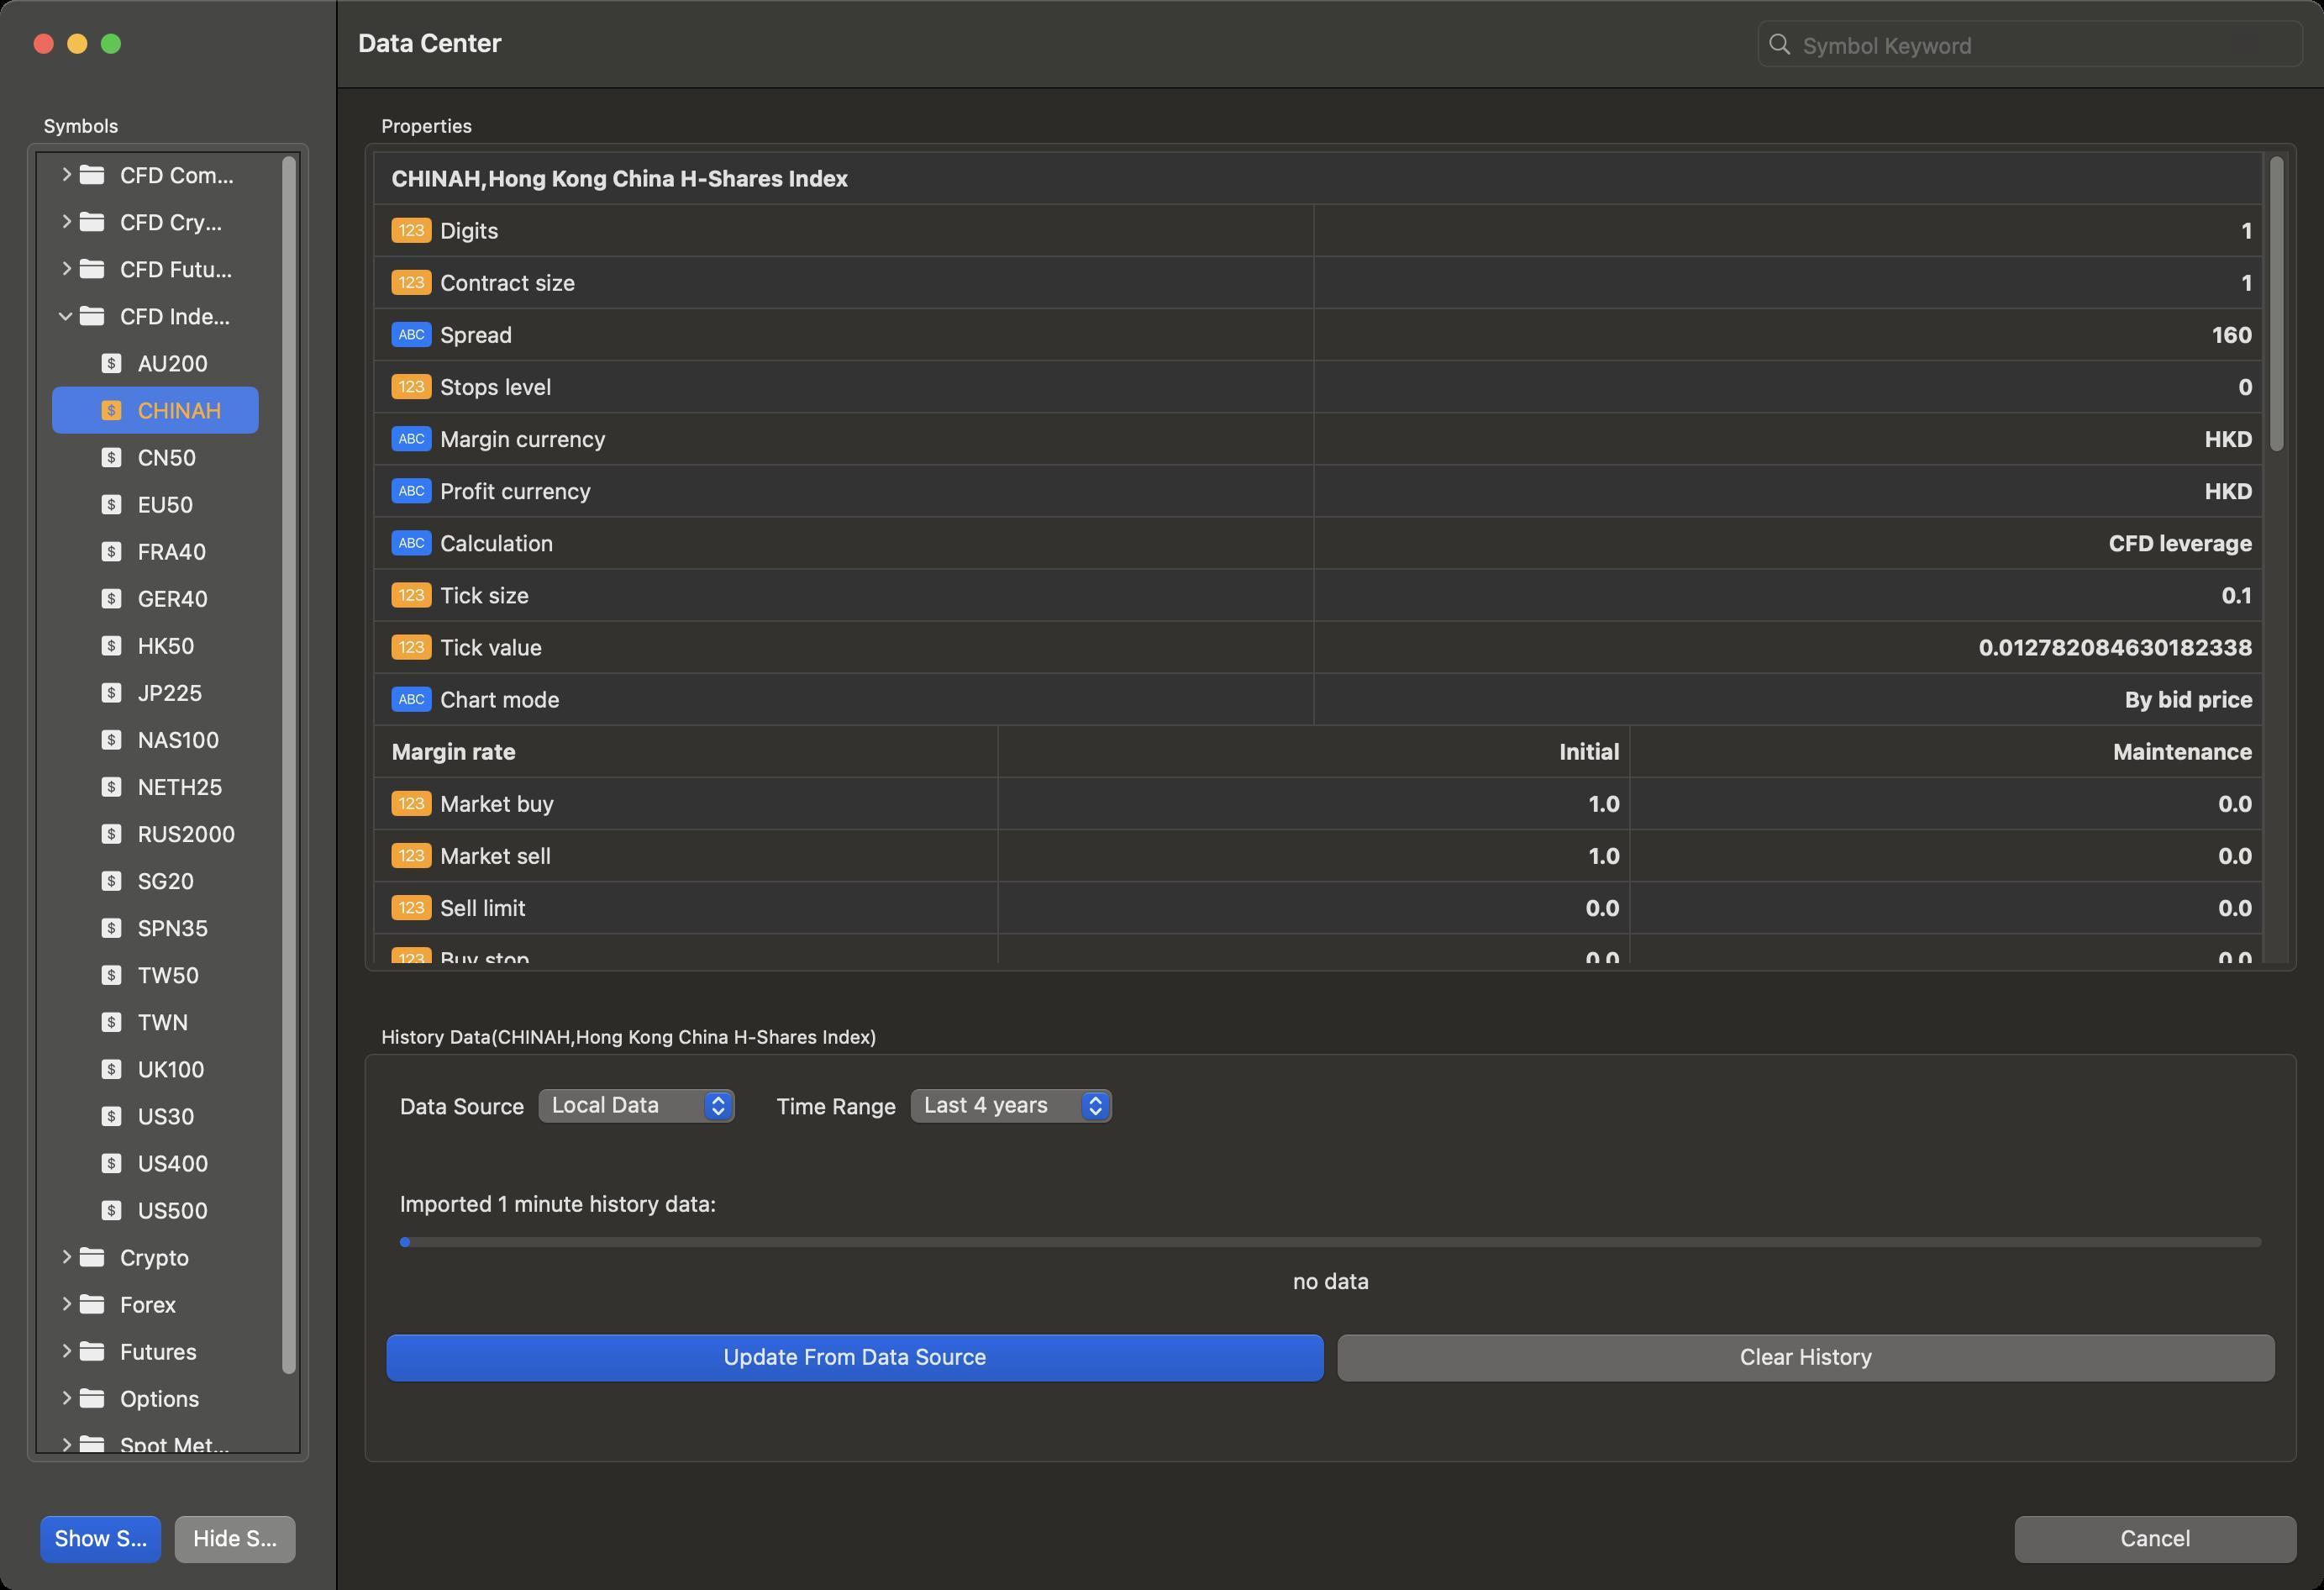
Accessibility tree:
{"name": "Data_Center", "role": "AXWindow", "description": null, "role_description": "standard window", "value": null, "position": "164.00;117.00", "size": "1383;946", "children": [{"name": null, "role": "AXGroup", "description": null, "role_description": "group", "value": null, "position": "0.00;0.00", "size": "1383;946", "children": [{"name": null, "role": "AXSplitGroup", "description": null, "role_description": "split group", "value": null, "position": "0.00;0.00", "size": "1383;946", "children": [{"name": null, "role": "AXGroup", "description": null, "role_description": "group", "value": null, "position": "0.00;0.00", "size": "200;946", "children": [{"name": null, "role": "AXGroup", "description": null, "role_description": "group", "value": null, "position": "16.00;68.00", "size": "168;802", "children": [{"name": null, "role": "AXHeading", "description": "Symbols", "role_description": "heading", "value": null, "position": "26.00;68.00", "size": "45;14", "children": []}, {"name": null, "role": "AXScrollArea", "description": null, "role_description": "scroll area", "value": null, "position": "21.00;90.00", "size": "158;775", "children": [{"name": null, "role": "AXOutline", "description": "Sidebar", "role_description": "outline", "value": null, "position": "21.00;90.00", "size": "158;775", "children": [{"name": null, "role": "AXRow", "description": null, "role_description": "outline row", "value": null, "position": "21.00;90.00", "size": "143;28", "children": [{"name": null, "role": "AXCell", "description": null, "role_description": "cell", "value": null, "position": "31.00;90.00", "size": "123;28", "children": [{"name": null, "role": "AXHeading", "description": "Move", "role_description": "heading", "value": null, "position": "47.50;98.00", "size": "14;12", "children": []}, {"name": null, "role": "AXStaticText", "description": null, "role_description": "text", "value": "CFD Commodity", "position": "71.50;96.00", "size": "68;16", "children": []}, {"name": null, "role": "AXDisclosureTriangle", "description": null, "role_description": "disclosure triangle", "value": 0, "position": "33.00;90.00", "size": "13;28", "children": []}]}]}, {"name": null, "role": "AXRow", "description": null, "role_description": "outline row", "value": null, "position": "21.00;118.00", "size": "143;28", "children": [{"name": null, "role": "AXCell", "description": null, "role_description": "cell", "value": null, "position": "31.00;118.00", "size": "123;28", "children": [{"name": null, "role": "AXHeading", "description": "Move", "role_description": "heading", "value": null, "position": "47.50;126.00", "size": "14;12", "children": []}, {"name": null, "role": "AXStaticText", "description": null, "role_description": "text", "value": "CFD Crypto", "position": "71.50;124.00", "size": "62;16", "children": []}, {"name": null, "role": "AXDisclosureTriangle", "description": null, "role_description": "disclosure triangle", "value": 0, "position": "33.00;118.00", "size": "13;28", "children": []}]}]}, {"name": null, "role": "AXRow", "description": null, "role_description": "outline row", "value": null, "position": "21.00;146.00", "size": "143;28", "children": [{"name": null, "role": "AXCell", "description": null, "role_description": "cell", "value": null, "position": "31.00;146.00", "size": "123;28", "children": [{"name": null, "role": "AXHeading", "description": "Move", "role_description": "heading", "value": null, "position": "47.50;154.00", "size": "14;12", "children": []}, {"name": null, "role": "AXStaticText", "description": null, "role_description": "text", "value": "CFD Futures", "position": "71.50;152.00", "size": "67;16", "children": []}, {"name": null, "role": "AXDisclosureTriangle", "description": null, "role_description": "disclosure triangle", "value": 0, "position": "33.00;146.00", "size": "13;28", "children": []}]}]}, {"name": null, "role": "AXRow", "description": null, "role_description": "outline row", "value": null, "position": "21.00;174.00", "size": "143;28", "children": [{"name": null, "role": "AXCell", "description": null, "role_description": "cell", "value": null, "position": "31.00;174.00", "size": "123;28", "children": [{"name": null, "role": "AXHeading", "description": "Move", "role_description": "heading", "value": null, "position": "47.50;182.00", "size": "14;12", "children": []}, {"name": null, "role": "AXStaticText", "description": null, "role_description": "text", "value": "CFD Indexes", "position": "71.50;180.00", "size": "66;16", "children": []}, {"name": null, "role": "AXDisclosureTriangle", "description": null, "role_description": "disclosure triangle", "value": 1, "position": "33.00;174.00", "size": "13;28", "children": []}]}]}, {"name": null, "role": "AXRow", "description": null, "role_description": "outline row", "value": null, "position": "21.00;202.00", "size": "143;28", "children": [{"name": null, "role": "AXCell", "description": null, "role_description": "cell", "value": null, "position": "31.00;202.00", "size": "123;28", "children": [{"name": null, "role": "AXImage", "description": "dollarsign.square.fill", "role_description": "image", "value": null, "position": "60.50;210.00", "size": "12;12", "children": []}, {"name": null, "role": "AXStaticText", "description": null, "role_description": "text", "value": "AU200", "position": "82.00;208.00", "size": "42;16", "children": []}, {"name": null, "role": "AXStaticText", "description": null, "role_description": "text", "value": "ASX 200 Index", "position": "170.00;208.00", "size": "0;16", "children": []}]}]}, {"name": null, "role": "AXRow", "description": null, "role_description": "outline row", "value": null, "position": "21.00;230.00", "size": "143;28", "children": [{"name": null, "role": "AXCell", "description": null, "role_description": "cell", "value": null, "position": "31.00;230.00", "size": "123;28", "children": [{"name": null, "role": "AXImage", "description": "dollarsign.square.fill", "role_description": "image", "value": null, "position": "60.50;238.00", "size": "12;12", "children": []}, {"name": null, "role": "AXStaticText", "description": null, "role_description": "text", "value": "CHINAH", "position": "82.00;236.00", "size": "50;16", "children": []}, {"name": null, "role": "AXStaticText", "description": null, "role_description": "text", "value": "Hong Kong China H-Shares Index", "position": "170.00;236.00", "size": "0;16", "children": []}]}]}, {"name": null, "role": "AXRow", "description": null, "role_description": "outline row", "value": null, "position": "21.00;258.00", "size": "143;28", "children": [{"name": null, "role": "AXCell", "description": null, "role_description": "cell", "value": null, "position": "31.00;258.00", "size": "123;28", "children": [{"name": null, "role": "AXImage", "description": "dollarsign.square.fill", "role_description": "image", "value": null, "position": "60.50;266.00", "size": "12;12", "children": []}, {"name": null, "role": "AXStaticText", "description": null, "role_description": "text", "value": "CN50", "position": "82.00;264.00", "size": "35;16", "children": []}, {"name": null, "role": "AXStaticText", "description": null, "role_description": "text", "value": "FTSE China A50 Index", "position": "170.00;264.00", "size": "0;16", "children": []}]}]}, {"name": null, "role": "AXRow", "description": null, "role_description": "outline row", "value": null, "position": "21.00;286.00", "size": "143;28", "children": [{"name": null, "role": "AXCell", "description": null, "role_description": "cell", "value": null, "position": "31.00;286.00", "size": "123;28", "children": [{"name": null, "role": "AXImage", "description": "dollarsign.square.fill", "role_description": "image", "value": null, "position": "60.50;294.00", "size": "12;12", "children": []}, {"name": null, "role": "AXStaticText", "description": null, "role_description": "text", "value": "EU50", "position": "82.00;292.00", "size": "34;16", "children": []}, {"name": null, "role": "AXStaticText", "description": null, "role_description": "text", "value": "EURO STOXX 50", "position": "170.00;292.00", "size": "0;16", "children": []}]}]}, {"name": null, "role": "AXRow", "description": null, "role_description": "outline row", "value": null, "position": "21.00;314.00", "size": "143;28", "children": [{"name": null, "role": "AXCell", "description": null, "role_description": "cell", "value": null, "position": "31.00;314.00", "size": "123;28", "children": [{"name": null, "role": "AXImage", "description": "dollarsign.square.fill", "role_description": "image", "value": null, "position": "60.50;322.00", "size": "12;12", "children": []}, {"name": null, "role": "AXStaticText", "description": null, "role_description": "text", "value": "FRA40", "position": "82.00;320.00", "size": "41;16", "children": []}, {"name": null, "role": "AXStaticText", "description": null, "role_description": "text", "value": "CAC 40 Index", "position": "170.00;320.00", "size": "0;16", "children": []}]}]}, {"name": null, "role": "AXRow", "description": null, "role_description": "outline row", "value": null, "position": "21.00;342.00", "size": "143;28", "children": [{"name": null, "role": "AXCell", "description": null, "role_description": "cell", "value": null, "position": "31.00;342.00", "size": "123;28", "children": [{"name": null, "role": "AXImage", "description": "dollarsign.square.fill", "role_description": "image", "value": null, "position": "60.50;350.00", "size": "12;12", "children": []}, {"name": null, "role": "AXStaticText", "description": null, "role_description": "text", "value": "GER40", "position": "82.00;348.00", "size": "42;16", "children": []}, {"name": null, "role": "AXStaticText", "description": null, "role_description": "text", "value": "Germany40", "position": "170.00;348.00", "size": "0;16", "children": []}]}]}, {"name": null, "role": "AXRow", "description": null, "role_description": "outline row", "value": null, "position": "21.00;370.00", "size": "143;28", "children": [{"name": null, "role": "AXCell", "description": null, "role_description": "cell", "value": null, "position": "31.00;370.00", "size": "123;28", "children": [{"name": null, "role": "AXImage", "description": "dollarsign.square.fill", "role_description": "image", "value": null, "position": "60.50;378.00", "size": "12;12", "children": []}, {"name": null, "role": "AXStaticText", "description": null, "role_description": "text", "value": "HK50", "position": "82.00;376.00", "size": "34;16", "children": []}, {"name": null, "role": "AXStaticText", "description": null, "role_description": "text", "value": "HSI 50 Index", "position": "170.00;376.00", "size": "0;16", "children": []}]}]}, {"name": null, "role": "AXRow", "description": null, "role_description": "outline row", "value": null, "position": "21.00;398.00", "size": "143;28", "children": [{"name": null, "role": "AXCell", "description": null, "role_description": "cell", "value": null, "position": "31.00;398.00", "size": "123;28", "children": [{"name": null, "role": "AXImage", "description": "dollarsign.square.fill", "role_description": "image", "value": null, "position": "60.50;406.00", "size": "12;12", "children": []}, {"name": null, "role": "AXStaticText", "description": null, "role_description": "text", "value": "JP225", "position": "82.00;404.00", "size": "39;16", "children": []}, {"name": null, "role": "AXStaticText", "description": null, "role_description": "text", "value": "Nikkei 225 Index", "position": "170.00;404.00", "size": "0;16", "children": []}]}]}, {"name": null, "role": "AXRow", "description": null, "role_description": "outline row", "value": null, "position": "21.00;426.00", "size": "143;28", "children": [{"name": null, "role": "AXCell", "description": null, "role_description": "cell", "value": null, "position": "31.00;426.00", "size": "123;28", "children": [{"name": null, "role": "AXImage", "description": "dollarsign.square.fill", "role_description": "image", "value": null, "position": "60.50;434.00", "size": "12;12", "children": []}, {"name": null, "role": "AXStaticText", "description": null, "role_description": "text", "value": "NAS100", "position": "82.00;432.00", "size": "49;16", "children": []}, {"name": null, "role": "AXStaticText", "description": null, "role_description": "text", "value": "NASDAQ 100 Index", "position": "170.00;432.00", "size": "0;16", "children": []}]}]}, {"name": null, "role": "AXRow", "description": null, "role_description": "outline row", "value": null, "position": "21.00;454.00", "size": "143;28", "children": [{"name": null, "role": "AXCell", "description": null, "role_description": "cell", "value": null, "position": "31.00;454.00", "size": "123;28", "children": [{"name": null, "role": "AXImage", "description": "dollarsign.square.fill", "role_description": "image", "value": null, "position": "60.50;462.00", "size": "12;12", "children": []}, {"name": null, "role": "AXStaticText", "description": null, "role_description": "text", "value": "NETH25", "position": "82.00;460.00", "size": "51;16", "children": []}, {"name": null, "role": "AXStaticText", "description": null, "role_description": "text", "value": "Netherlands 25 Index", "position": "170.00;460.00", "size": "0;16", "children": []}]}]}, {"name": null, "role": "AXRow", "description": null, "role_description": "outline row", "value": null, "position": "21.00;482.00", "size": "143;28", "children": [{"name": null, "role": "AXCell", "description": null, "role_description": "cell", "value": null, "position": "31.00;482.00", "size": "123;28", "children": [{"name": null, "role": "AXImage", "description": "dollarsign.square.fill", "role_description": "image", "value": null, "position": "60.50;490.00", "size": "12;12", "children": []}, {"name": null, "role": "AXStaticText", "description": null, "role_description": "text", "value": "RUS2000", "position": "82.00;488.00", "size": "58;16", "children": []}, {"name": null, "role": "AXStaticText", "description": null, "role_description": "text", "value": "US Small Cap 2000 Index", "position": "170.00;488.00", "size": "0;16", "children": []}]}]}, {"name": null, "role": "AXRow", "description": null, "role_description": "outline row", "value": null, "position": "21.00;510.00", "size": "143;28", "children": [{"name": null, "role": "AXCell", "description": null, "role_description": "cell", "value": null, "position": "31.00;510.00", "size": "123;28", "children": [{"name": null, "role": "AXImage", "description": "dollarsign.square.fill", "role_description": "image", "value": null, "position": "60.50;518.00", "size": "12;12", "children": []}, {"name": null, "role": "AXStaticText", "description": null, "role_description": "text", "value": "SG20", "position": "82.00;516.00", "size": "34;16", "children": []}, {"name": null, "role": "AXStaticText", "description": null, "role_description": "text", "value": "Singapore 20 Index", "position": "170.00;516.00", "size": "0;16", "children": []}]}]}, {"name": null, "role": "AXRow", "description": null, "role_description": "outline row", "value": null, "position": "21.00;538.00", "size": "143;28", "children": [{"name": null, "role": "AXCell", "description": null, "role_description": "cell", "value": null, "position": "31.00;538.00", "size": "123;28", "children": [{"name": null, "role": "AXImage", "description": "dollarsign.square.fill", "role_description": "image", "value": null, "position": "60.50;546.00", "size": "12;12", "children": []}, {"name": null, "role": "AXStaticText", "description": null, "role_description": "text", "value": "SPN35", "position": "82.00;544.00", "size": "42;16", "children": []}, {"name": null, "role": "AXStaticText", "description": null, "role_description": "text", "value": "IBEX 35 Index", "position": "170.00;544.00", "size": "0;16", "children": []}]}]}, {"name": null, "role": "AXRow", "description": null, "role_description": "outline row", "value": null, "position": "21.00;566.00", "size": "143;28", "children": [{"name": null, "role": "AXCell", "description": null, "role_description": "cell", "value": null, "position": "31.00;566.00", "size": "123;28", "children": [{"name": null, "role": "AXImage", "description": "dollarsign.square.fill", "role_description": "image", "value": null, "position": "60.50;574.00", "size": "12;12", "children": []}, {"name": null, "role": "AXStaticText", "description": null, "role_description": "text", "value": "TW50", "position": "82.00;572.00", "size": "37;16", "children": []}, {"name": null, "role": "AXStaticText", "description": null, "role_description": "text", "value": "FTSE Taiwan 50 Index", "position": "170.00;572.00", "size": "0;16", "children": []}]}]}, {"name": null, "role": "AXRow", "description": null, "role_description": "outline row", "value": null, "position": "21.00;594.00", "size": "143;28", "children": [{"name": null, "role": "AXCell", "description": null, "role_description": "cell", "value": null, "position": "31.00;594.00", "size": "123;28", "children": [{"name": null, "role": "AXImage", "description": "dollarsign.square.fill", "role_description": "image", "value": null, "position": "60.50;602.00", "size": "12;12", "children": []}, {"name": null, "role": "AXStaticText", "description": null, "role_description": "text", "value": "TWN", "position": "82.00;600.00", "size": "30;16", "children": []}, {"name": null, "role": "AXStaticText", "description": null, "role_description": "text", "value": "Taiwan Capped Index", "position": "170.00;600.00", "size": "0;16", "children": []}]}]}, {"name": null, "role": "AXRow", "description": null, "role_description": "outline row", "value": null, "position": "21.00;622.00", "size": "143;28", "children": [{"name": null, "role": "AXCell", "description": null, "role_description": "cell", "value": null, "position": "31.00;622.00", "size": "123;28", "children": [{"name": null, "role": "AXImage", "description": "dollarsign.square.fill", "role_description": "image", "value": null, "position": "60.50;630.00", "size": "12;12", "children": []}, {"name": null, "role": "AXStaticText", "description": null, "role_description": "text", "value": "UK100", "position": "82.00;628.00", "size": "40;16", "children": []}, {"name": null, "role": "AXStaticText", "description": null, "role_description": "text", "value": "FTSE 100 Index", "position": "170.00;628.00", "size": "0;16", "children": []}]}]}, {"name": null, "role": "AXRow", "description": null, "role_description": "outline row", "value": null, "position": "21.00;650.00", "size": "143;28", "children": [{"name": null, "role": "AXCell", "description": null, "role_description": "cell", "value": null, "position": "31.00;650.00", "size": "123;28", "children": [{"name": null, "role": "AXImage", "description": "dollarsign.square.fill", "role_description": "image", "value": null, "position": "60.50;658.00", "size": "12;12", "children": []}, {"name": null, "role": "AXStaticText", "description": null, "role_description": "text", "value": "US30", "position": "82.00;656.00", "size": "34;16", "children": []}, {"name": null, "role": "AXStaticText", "description": null, "role_description": "text", "value": "Wall Street 30", "position": "170.00;656.00", "size": "0;16", "children": []}]}]}, {"name": null, "role": "AXRow", "description": null, "role_description": "outline row", "value": null, "position": "21.00;678.00", "size": "143;28", "children": [{"name": null, "role": "AXCell", "description": null, "role_description": "cell", "value": null, "position": "31.00;678.00", "size": "123;28", "children": [{"name": null, "role": "AXImage", "description": "dollarsign.square.fill", "role_description": "image", "value": null, "position": "60.50;686.00", "size": "12;12", "children": []}, {"name": null, "role": "AXStaticText", "description": null, "role_description": "text", "value": "US400", "position": "82.00;684.00", "size": "42;16", "children": []}, {"name": null, "role": "AXStaticText", "description": null, "role_description": "text", "value": "Standard & Poor's 400 MidCap Index", "position": "170.00;684.00", "size": "0;16", "children": []}]}]}, {"name": null, "role": "AXRow", "description": null, "role_description": "outline row", "value": null, "position": "21.00;706.00", "size": "143;28", "children": [{"name": null, "role": "AXCell", "description": null, "role_description": "cell", "value": null, "position": "31.00;706.00", "size": "123;28", "children": [{"name": null, "role": "AXImage", "description": "dollarsign.square.fill", "role_description": "image", "value": null, "position": "60.50;714.00", "size": "12;12", "children": []}, {"name": null, "role": "AXStaticText", "description": null, "role_description": "text", "value": "US500", "position": "82.00;712.00", "size": "42;16", "children": []}, {"name": null, "role": "AXStaticText", "description": null, "role_description": "text", "value": "Standard & Poor's 500", "position": "170.00;712.00", "size": "0;16", "children": []}]}]}, {"name": null, "role": "AXRow", "description": null, "role_description": "outline row", "value": null, "position": "21.00;734.00", "size": "143;28", "children": [{"name": null, "role": "AXCell", "description": null, "role_description": "cell", "value": null, "position": "31.00;734.00", "size": "123;28", "children": [{"name": null, "role": "AXHeading", "description": "Move", "role_description": "heading", "value": null, "position": "47.50;742.00", "size": "14;12", "children": []}, {"name": null, "role": "AXStaticText", "description": null, "role_description": "text", "value": "Crypto", "position": "71.50;740.00", "size": "42;16", "children": []}, {"name": null, "role": "AXDisclosureTriangle", "description": null, "role_description": "disclosure triangle", "value": 0, "position": "33.00;734.00", "size": "13;28", "children": []}]}]}, {"name": null, "role": "AXRow", "description": null, "role_description": "outline row", "value": null, "position": "21.00;762.00", "size": "143;28", "children": [{"name": null, "role": "AXCell", "description": null, "role_description": "cell", "value": null, "position": "31.00;762.00", "size": "123;28", "children": [{"name": null, "role": "AXHeading", "description": "Move", "role_description": "heading", "value": null, "position": "47.50;770.00", "size": "14;12", "children": []}, {"name": null, "role": "AXStaticText", "description": null, "role_description": "text", "value": "Forex", "position": "71.50;768.00", "size": "34;16", "children": []}, {"name": null, "role": "AXDisclosureTriangle", "description": null, "role_description": "disclosure triangle", "value": 0, "position": "33.00;762.00", "size": "13;28", "children": []}]}]}, {"name": null, "role": "AXRow", "description": null, "role_description": "outline row", "value": null, "position": "21.00;790.00", "size": "143;28", "children": [{"name": null, "role": "AXCell", "description": null, "role_description": "cell", "value": null, "position": "31.00;790.00", "size": "123;28", "children": [{"name": null, "role": "AXHeading", "description": "Move", "role_description": "heading", "value": null, "position": "47.50;798.00", "size": "14;12", "children": []}, {"name": null, "role": "AXStaticText", "description": null, "role_description": "text", "value": "Futures", "position": "71.50;796.00", "size": "46;16", "children": []}, {"name": null, "role": "AXDisclosureTriangle", "description": null, "role_description": "disclosure triangle", "value": 0, "position": "33.00;790.00", "size": "13;28", "children": []}]}]}, {"name": null, "role": "AXRow", "description": null, "role_description": "outline row", "value": null, "position": "21.00;818.00", "size": "143;28", "children": [{"name": null, "role": "AXCell", "description": null, "role_description": "cell", "value": null, "position": "31.00;818.00", "size": "123;28", "children": [{"name": null, "role": "AXHeading", "description": "Move", "role_description": "heading", "value": null, "position": "47.50;826.00", "size": "14;12", "children": []}, {"name": null, "role": "AXStaticText", "description": null, "role_description": "text", "value": "Options", "position": "71.50;824.00", "size": "48;16", "children": []}, {"name": null, "role": "AXDisclosureTriangle", "description": null, "role_description": "disclosure triangle", "value": 0, "position": "33.00;818.00", "size": "13;28", "children": []}]}]}, {"name": null, "role": "AXRow", "description": null, "role_description": "outline row", "value": null, "position": "21.00;846.00", "size": "143;28", "children": [{"name": null, "role": "AXCell", "description": null, "role_description": "cell", "value": null, "position": "31.00;846.00", "size": "123;28", "children": [{"name": null, "role": "AXHeading", "description": "Move", "role_description": "heading", "value": null, "position": "47.50;854.00", "size": "14;12", "children": []}, {"name": null, "role": "AXStaticText", "description": null, "role_description": "text", "value": "Spot Metals", "position": "71.50;852.00", "size": "66;16", "children": []}, {"name": null, "role": "AXDisclosureTriangle", "description": null, "role_description": "disclosure triangle", "value": 0, "position": "33.00;846.00", "size": "13;28", "children": []}]}]}, {"name": null, "role": "AXRow", "description": null, "role_description": "outline row", "value": null, "position": "21.00;874.00", "size": "143;28", "children": [{"name": null, "role": "AXCell", "description": null, "role_description": "cell", "value": null, "position": "31.00;874.00", "size": "123;28", "children": [{"name": null, "role": "AXHeading", "description": "Move", "role_description": "heading", "value": null, "position": "-164.00;1000.00", "size": "0;0", "children": []}, {"name": null, "role": "AXStaticText", "description": null, "role_description": "text", "value": "Stocks", "position": "-164.00;1000.00", "size": "0;0", "children": []}, {"name": null, "role": "AXDisclosureTriangle", "description": null, "role_description": "disclosure triangle", "value": 0, "position": "33.00;874.00", "size": "13;28", "children": []}]}]}, {"name": null, "role": "AXColumn", "description": null, "role_description": "column", "value": null, "position": "31.00;90.00", "size": "123;822", "children": []}]}, {"name": null, "role": "AXScrollBar", "description": null, "role_description": "scroll bar", "value": 0.0, "position": "164.00;90.00", "size": "15;775", "children": [{"name": null, "role": "AXValueIndicator", "description": null, "role_description": "value indicator", "value": 0.0, "position": "164.00;92.00", "size": "15;726", "children": []}, {"name": null, "role": "AXButton", "description": null, "role_description": "increment arrow button", "value": null, "position": "164.00;90.00", "size": "0;0", "children": []}, {"name": null, "role": "AXButton", "description": null, "role_description": "decrement arrow button", "value": null, "position": "164.00;90.00", "size": "0;0", "children": []}, {"name": null, "role": "AXButton", "description": null, "role_description": "increment page button", "value": null, "position": "164.00;819.00", "size": "15;46", "children": []}, {"name": null, "role": "AXButton", "description": null, "role_description": "decrement page button", "value": null, "position": "164.00;90.00", "size": "15;2", "children": []}]}]}]}, {"name": null, "role": "AXButton", "description": "Show Symbol", "role_description": "button", "value": null, "position": "32.00;904.00", "size": "56;16", "children": []}, {"name": null, "role": "AXButton", "description": "Hide Symbol", "role_description": "button", "value": null, "position": "112.00;904.00", "size": "56;16", "children": []}]}, {"name": null, "role": "AXSplitter", "description": null, "role_description": "splitter", "value": 200.0, "position": "200.00;52.00", "size": "1;894", "children": []}, {"name": null, "role": "AXGroup", "description": null, "role_description": "group", "value": null, "position": "201.00;0.00", "size": "1182;946", "children": [{"name": null, "role": "AXGroup", "description": null, "role_description": "group", "value": null, "position": "217.00;68.00", "size": "1150;510", "children": [{"name": null, "role": "AXHeading", "description": "Properties", "role_description": "heading", "value": null, "position": "227.00;68.00", "size": "54;14", "children": []}, {"name": null, "role": "AXScrollArea", "description": null, "role_description": "scroll area", "value": null, "position": "222.00;90.00", "size": "1140;483", "children": [{"name": null, "role": "AXStaticText", "description": null, "role_description": "text", "value": "CHINAH,Hong Kong China H-Shares Index", "position": "233.00;98.00", "size": "272;16", "children": []}, {"name": null, "role": "AXImage", "description": "textformat.123", "role_description": "image", "value": null, "position": "237.50;133.50", "size": "15;7", "children": []}, {"name": null, "role": "AXStaticText", "description": null, "role_description": "text", "value": "Digits", "position": "262.00;129.00", "size": "35;16", "children": []}, {"name": null, "role": "AXStaticText", "description": null, "role_description": "text", "value": "1", "position": "1334.00;129.00", "size": "7;16", "children": []}, {"name": null, "role": "AXImage", "description": "textformat.123", "role_description": "image", "value": null, "position": "237.50;164.50", "size": "15;7", "children": []}, {"name": null, "role": "AXStaticText", "description": null, "role_description": "text", "value": "Contract size", "position": "262.00;160.00", "size": "80;16", "children": []}, {"name": null, "role": "AXStaticText", "description": null, "role_description": "text", "value": "1", "position": "1334.00;160.00", "size": "7;16", "children": []}, {"name": null, "role": "AXImage", "description": "abc", "role_description": "image", "value": null, "position": "237.50;196.00", "size": "15;6", "children": []}, {"name": null, "role": "AXStaticText", "description": null, "role_description": "text", "value": "Spread", "position": "262.00;191.00", "size": "44;16", "children": []}, {"name": null, "role": "AXStaticText", "description": null, "role_description": "text", "value": "160", "position": "1316.50;191.00", "size": "24;16", "children": []}, {"name": null, "role": "AXImage", "description": "textformat.123", "role_description": "image", "value": null, "position": "237.50;226.50", "size": "15;7", "children": []}, {"name": null, "role": "AXStaticText", "description": null, "role_description": "text", "value": "Stops level", "position": "262.00;222.00", "size": "66;16", "children": []}, {"name": null, "role": "AXStaticText", "description": null, "role_description": "text", "value": "0", "position": "1332.00;222.00", "size": "9;16", "children": []}, {"name": null, "role": "AXImage", "description": "abc", "role_description": "image", "value": null, "position": "237.50;258.00", "size": "15;6", "children": []}, {"name": null, "role": "AXStaticText", "description": null, "role_description": "text", "value": "Margin currency", "position": "262.00;253.00", "size": "99;16", "children": []}, {"name": null, "role": "AXStaticText", "description": null, "role_description": "text", "value": "HKD", "position": "1312.00;253.00", "size": "29;16", "children": []}, {"name": null, "role": "AXImage", "description": "abc", "role_description": "image", "value": null, "position": "237.50;289.00", "size": "15;6", "children": []}, {"name": null, "role": "AXStaticText", "description": null, "role_description": "text", "value": "Profit currency", "position": "262.00;284.00", "size": "90;16", "children": []}, {"name": null, "role": "AXStaticText", "description": null, "role_description": "text", "value": "HKD", "position": "1312.00;284.00", "size": "29;16", "children": []}, {"name": null, "role": "AXImage", "description": "abc", "role_description": "image", "value": null, "position": "237.50;320.00", "size": "15;6", "children": []}, {"name": null, "role": "AXStaticText", "description": null, "role_description": "text", "value": "Calculation", "position": "262.00;315.00", "size": "68;16", "children": []}, {"name": null, "role": "AXStaticText", "description": null, "role_description": "text", "value": "CFD leverage", "position": "1255.00;315.00", "size": "86;16", "children": []}, {"name": null, "role": "AXImage", "description": "textformat.123", "role_description": "image", "value": null, "position": "237.50;350.50", "size": "15;7", "children": []}, {"name": null, "role": "AXStaticText", "description": null, "role_description": "text", "value": "Tick size", "position": "262.00;346.00", "size": "53;16", "children": []}, {"name": null, "role": "AXStaticText", "description": null, "role_description": "text", "value": "0.1", "position": "1322.00;346.00", "size": "19;16", "children": []}, {"name": null, "role": "AXImage", "description": "textformat.123", "role_description": "image", "value": null, "position": "237.50;381.50", "size": "15;7", "children": []}, {"name": null, "role": "AXStaticText", "description": null, "role_description": "text", "value": "Tick value", "position": "262.00;377.00", "size": "61;16", "children": []}, {"name": null, "role": "AXStaticText", "description": null, "role_description": "text", "value": "0.012782084630182338", "position": "1177.50;377.00", "size": "164;16", "children": []}, {"name": null, "role": "AXImage", "description": "abc", "role_description": "image", "value": null, "position": "237.50;413.00", "size": "15;6", "children": []}, {"name": null, "role": "AXStaticText", "description": null, "role_description": "text", "value": "Chart mode", "position": "262.00;408.00", "size": "72;16", "children": []}, {"name": null, "role": "AXStaticText", "description": null, "role_description": "text", "value": "By bid price", "position": "1264.50;408.00", "size": "76;16", "children": []}, {"name": null, "role": "AXStaticText", "description": null, "role_description": "text", "value": "Margin rate", "position": "233.00;439.00", "size": "74;16", "children": []}, {"name": null, "role": "AXStaticText", "description": null, "role_description": "text", "value": "Initial", "position": "928.17;439.00", "size": "36;16", "children": []}, {"name": null, "role": "AXStaticText", "description": null, "role_description": "text", "value": "Maintenance", "position": "1257.50;439.00", "size": "84;16", "children": []}, {"name": null, "role": "AXImage", "description": "textformat.123", "role_description": "image", "value": null, "position": "237.50;474.50", "size": "15;7", "children": []}, {"name": null, "role": "AXStaticText", "description": null, "role_description": "text", "value": "Market buy", "position": "262.00;470.00", "size": "68;16", "children": []}, {"name": null, "role": "AXStaticText", "description": null, "role_description": "text", "value": "1.0", "position": "945.67;470.00", "size": "19;16", "children": []}, {"name": null, "role": "AXStaticText", "description": null, "role_description": "text", "value": "0.0", "position": "1320.00;470.00", "size": "21;16", "children": []}, {"name": null, "role": "AXImage", "description": "textformat.123", "role_description": "image", "value": null, "position": "237.50;505.50", "size": "15;7", "children": []}, {"name": null, "role": "AXStaticText", "description": null, "role_description": "text", "value": "Market sell", "position": "262.00;501.00", "size": "66;16", "children": []}, {"name": null, "role": "AXStaticText", "description": null, "role_description": "text", "value": "1.0", "position": "945.67;501.00", "size": "19;16", "children": []}, {"name": null, "role": "AXStaticText", "description": null, "role_description": "text", "value": "0.0", "position": "1320.00;501.00", "size": "21;16", "children": []}, {"name": null, "role": "AXImage", "description": "textformat.123", "role_description": "image", "value": null, "position": "237.50;536.50", "size": "15;7", "children": []}, {"name": null, "role": "AXStaticText", "description": null, "role_description": "text", "value": "Sell limit", "position": "262.00;532.00", "size": "51;16", "children": []}, {"name": null, "role": "AXStaticText", "description": null, "role_description": "text", "value": "0.0", "position": "943.67;532.00", "size": "21;16", "children": []}, {"name": null, "role": "AXStaticText", "description": null, "role_description": "text", "value": "0.0", "position": "1320.00;532.00", "size": "21;16", "children": []}, {"name": null, "role": "AXImage", "description": "textformat.123", "role_description": "image", "value": null, "position": "237.50;567.50", "size": "15;7", "children": []}, {"name": null, "role": "AXStaticText", "description": null, "role_description": "text", "value": "Buy stop", "position": "262.00;563.00", "size": "54;16", "children": []}, {"name": null, "role": "AXStaticText", "description": null, "role_description": "text", "value": "0.0", "position": "943.67;563.00", "size": "21;16", "children": []}, {"name": null, "role": "AXStaticText", "description": null, "role_description": "text", "value": "0.0", "position": "1320.00;563.00", "size": "21;16", "children": []}, {"name": null, "role": "AXImage", "description": "textformat.123", "role_description": "image", "value": null, "position": "237.50;598.50", "size": "15;7", "children": []}, {"name": null, "role": "AXStaticText", "description": null, "role_description": "text", "value": "Sell stop", "position": "262.00;594.00", "size": "52;16", "children": []}, {"name": null, "role": "AXStaticText", "description": null, "role_description": "text", "value": "0.0", "position": "943.67;594.00", "size": "21;16", "children": []}, {"name": null, "role": "AXStaticText", "description": null, "role_description": "text", "value": "0.0", "position": "1320.00;594.00", "size": "21;16", "children": []}, {"name": null, "role": "AXImage", "description": "textformat.123", "role_description": "image", "value": null, "position": "237.50;629.50", "size": "15;7", "children": []}, {"name": null, "role": "AXStaticText", "description": null, "role_description": "text", "value": "Buy stop limit", "position": "262.00;625.00", "size": "82;16", "children": []}, {"name": null, "role": "AXStaticText", "description": null, "role_description": "text", "value": "0.0", "position": "943.67;625.00", "size": "21;16", "children": []}, {"name": null, "role": "AXStaticText", "description": null, "role_description": "text", "value": "0.0", "position": "1320.00;625.00", "size": "21;16", "children": []}, {"name": null, "role": "AXImage", "description": "textformat.123", "role_description": "image", "value": null, "position": "237.50;660.50", "size": "15;7", "children": []}, {"name": null, "role": "AXStaticText", "description": null, "role_description": "text", "value": "Sell stop limit", "position": "262.00;656.00", "size": "82;16", "children": []}, {"name": null, "role": "AXStaticText", "description": null, "role_description": "text", "value": "0.0", "position": "943.67;656.00", "size": "21;16", "children": []}, {"name": null, "role": "AXStaticText", "description": null, "role_description": "text", "value": "0.0", "position": "1320.00;656.00", "size": "21;16", "children": []}, {"name": null, "role": "AXImage", "description": "abc", "role_description": "image", "value": null, "position": "237.50;692.00", "size": "15;6", "children": []}, {"name": null, "role": "AXStaticText", "description": null, "role_description": "text", "value": "Trade", "position": "262.00;687.00", "size": "34;16", "children": []}, {"name": null, "role": "AXStaticText", "description": null, "role_description": "text", "value": "Full access", "position": "1269.50;687.00", "size": "72;16", "children": []}, {"name": null, "role": "AXImage", "description": "abc", "role_description": "image", "value": null, "position": "237.50;723.00", "size": "15;6", "children": []}, {"name": null, "role": "AXStaticText", "description": null, "role_description": "text", "value": "Execution", "position": "262.00;718.00", "size": "60;16", "children": []}, {"name": null, "role": "AXStaticText", "description": null, "role_description": "text", "value": "Execution of orders on the market", "position": "1122.50;718.00", "size": "218;16", "children": []}, {"name": null, "role": "AXImage", "description": "abc", "role_description": "image", "value": null, "position": "237.50;754.00", "size": "15;6", "children": []}, {"name": null, "role": "AXStaticText", "description": null, "role_description": "text", "value": "GTC mode", "position": "262.00;749.00", "size": "64;16", "children": []}, {"name": null, "role": "AXStaticText", "description": null, "role_description": "text", "value": "GTC", "position": "1313.50;749.00", "size": "28;16", "children": []}, {"name": null, "role": "AXImage", "description": "abc", "role_description": "image", "value": null, "position": "237.50;785.00", "size": "15;6", "children": []}, {"name": null, "role": "AXStaticText", "description": null, "role_description": "text", "value": "Filling", "position": "262.00;780.00", "size": "36;16", "children": []}, {"name": null, "role": "AXStaticText", "description": null, "role_description": "text", "value": "Fill or Kill", "position": "1281.50;780.00", "size": "60;16", "children": []}, {"name": null, "role": "AXImage", "description": "abc", "role_description": "image", "value": null, "position": "237.50;816.00", "size": "15;6", "children": []}, {"name": null, "role": "AXStaticText", "description": null, "role_description": "text", "value": "Expiration", "position": "262.00;811.00", "size": "60;16", "children": []}, {"name": null, "role": "AXStaticText", "description": null, "role_description": "text", "value": "GTC", "position": "1313.50;811.00", "size": "28;16", "children": []}, {"name": null, "role": "AXImage", "description": "abc", "role_description": "image", "value": null, "position": "237.50;847.00", "size": "15;6", "children": []}, {"name": null, "role": "AXStaticText", "description": null, "role_description": "text", "value": "Orders", "position": "262.00;842.00", "size": "42;16", "children": []}, {"name": null, "role": "AXStaticText", "description": null, "role_description": "text", "value": "63", "position": "1323.50;842.00", "size": "18;16", "children": []}, {"name": null, "role": "AXImage", "description": "textformat.123", "role_description": "image", "value": null, "position": "237.50;877.50", "size": "15;7", "children": []}, {"name": null, "role": "AXStaticText", "description": null, "role_description": "text", "value": "Minimal volume", "position": "262.00;873.00", "size": "94;16", "children": []}, {"name": null, "role": "AXStaticText", "description": null, "role_description": "text", "value": "0.1", "position": "1322.00;873.00", "size": "19;16", "children": []}, {"name": null, "role": "AXImage", "description": "textformat.123", "role_description": "image", "value": null, "position": "237.50;908.50", "size": "15;7", "children": []}, {"name": null, "role": "AXStaticText", "description": null, "role_description": "text", "value": "Maximal volume", "position": "262.00;904.00", "size": "98;16", "children": []}, {"name": null, "role": "AXStaticText", "description": null, "role_description": "text", "value": "1000.0", "position": "1295.50;904.00", "size": "46;16", "children": []}, {"name": null, "role": "AXImage", "description": "textformat.123", "role_description": "image", "value": null, "position": "237.50;939.50", "size": "15;7", "children": []}, {"name": null, "role": "AXStaticText", "description": null, "role_description": "text", "value": "Volume step", "position": "262.00;935.00", "size": "75;16", "children": []}, {"name": null, "role": "AXStaticText", "description": null, "role_description": "text", "value": "0.1", "position": "1322.00;935.00", "size": "19;16", "children": []}, {"name": null, "role": "AXImage", "description": "textformat.123", "role_description": "image", "value": null, "position": "237.50;970.50", "size": "15;7", "children": []}, {"name": null, "role": "AXStaticText", "description": null, "role_description": "text", "value": "Swap type", "position": "262.00;966.00", "size": "64;16", "children": []}, {"name": null, "role": "AXStaticText", "description": null, "role_description": "text", "value": "In money in margin currency of the symbol", "position": "1066.50;966.00", "size": "274;16", "children": []}, {"name": null, "role": "AXImage", "description": "textformat.123", "role_description": "image", "value": null, "position": "237.50;1001.50", "size": "15;7", "children": []}, {"name": null, "role": "AXStaticText", "description": null, "role_description": "text", "value": "Swap long", "position": "262.00;997.00", "size": "63;16", "children": []}, {"name": null, "role": "AXStaticText", "description": null, "role_description": "text", "value": "-1", "position": "1328.00;997.00", "size": "13;16", "children": []}, {"name": null, "role": "AXImage", "description": "textformat.123", "role_description": "image", "value": null, "position": "237.50;1032.50", "size": "15;7", "children": []}, {"name": null, "role": "AXStaticText", "description": null, "role_description": "text", "value": "Swap short", "position": "262.00;1028.00", "size": "68;16", "children": []}, {"name": null, "role": "AXStaticText", "description": null, "role_description": "text", "value": "0", "position": "1332.00;1028.00", "size": "9;16", "children": []}, {"name": null, "role": "AXImage", "description": "textformat.123", "role_description": "image", "value": null, "position": "237.50;1063.50", "size": "15;7", "children": []}, {"name": null, "role": "AXStaticText", "description": null, "role_description": "text", "value": "3-days swaps", "position": "262.00;1059.00", "size": "84;16", "children": []}, {"name": null, "role": "AXStaticText", "description": null, "role_description": "text", "value": "Friday", "position": "1300.50;1059.00", "size": "40;16", "children": []}, {"name": null, "role": "AXStaticText", "description": null, "role_description": "text", "value": "Commissions", "position": "233.00;1090.00", "size": "87;16", "children": []}, {"name": null, "role": "AXStaticText", "description": null, "role_description": "text", "value": "Instant,in/out deals", "position": "1215.00;1090.00", "size": "126;16", "children": []}, {"name": null, "role": "AXImage", "description": "textformat.123", "role_description": "image", "value": null, "position": "237.50;1125.50", "size": "15;7", "children": []}, {"name": null, "role": "AXStaticText", "description": null, "role_description": "text", "value": "0 - 1000", "position": "262.00;1121.00", "size": "52;16", "children": []}, {"name": null, "role": "AXStaticText", "description": null, "role_description": "text", "value": "2 USD per lot", "position": "1256.00;1121.00", "size": "85;16", "children": []}, {"name": null, "role": "AXStaticText", "description": null, "role_description": "text", "value": "Sessions", "position": "233.00;1152.00", "size": "58;16", "children": []}, {"name": null, "role": "AXStaticText", "description": null, "role_description": "text", "value": "Quotes", "position": "918.17;1152.00", "size": "46;16", "children": []}, {"name": null, "role": "AXStaticText", "description": null, "role_description": "text", "value": "Trade", "position": "1304.00;1152.00", "size": "37;16", "children": []}, {"name": null, "role": "AXImage", "description": "Calendar", "role_description": "image", "value": null, "position": "237.50;1184.00", "size": "15;14", "children": []}, {"name": null, "role": "AXStaticText", "description": null, "role_description": "text", "value": "Sunday", "position": "262.00;1183.00", "size": "45;16", "children": []}, {"name": null, "role": "AXStaticText", "description": null, "role_description": "text", "value": "00:00-00:00", "position": "879.17;1183.00", "size": "86;16", "children": []}, {"name": null, "role": "AXStaticText", "description": null, "role_description": "text", "value": "00:00-00:00", "position": "1255.50;1183.00", "size": "86;16", "children": []}, {"name": null, "role": "AXImage", "description": "Calendar", "role_description": "image", "value": null, "position": "237.50;1215.00", "size": "15;14", "children": []}, {"name": null, "role": "AXStaticText", "description": null, "role_description": "text", "value": "Monday", "position": "262.00;1214.00", "size": "48;16", "children": []}, {"name": null, "role": "AXStaticText", "description": null, "role_description": "text", "value": "00:15-22:59", "position": "882.67;1214.00", "size": "82;16", "children": []}, {"name": null, "role": "AXStaticText", "description": null, "role_description": "text", "value": "00:15-22:59", "position": "1259.00;1214.00", "size": "82;16", "children": []}, {"name": null, "role": "AXImage", "description": "Calendar", "role_description": "image", "value": null, "position": "237.50;1246.00", "size": "15;14", "children": []}, {"name": null, "role": "AXStaticText", "description": null, "role_description": "text", "value": "Tuesday", "position": "262.00;1245.00", "size": "51;16", "children": []}, {"name": null, "role": "AXStaticText", "description": null, "role_description": "text", "value": "00:01-22:59", "position": "882.67;1245.00", "size": "82;16", "children": []}, {"name": null, "role": "AXStaticText", "description": null, "role_description": "text", "value": "00:01-22:59", "position": "1259.00;1245.00", "size": "82;16", "children": []}, {"name": null, "role": "AXImage", "description": "Calendar", "role_description": "image", "value": null, "position": "237.50;1277.00", "size": "15;14", "children": []}, {"name": null, "role": "AXStaticText", "description": null, "role_description": "text", "value": "Wednesday", "position": "262.00;1276.00", "size": "70;16", "children": []}, {"name": null, "role": "AXStaticText", "description": null, "role_description": "text", "value": "00:01-22:59", "position": "882.67;1276.00", "size": "82;16", "children": []}, {"name": null, "role": "AXStaticText", "description": null, "role_description": "text", "value": "00:01-22:59", "position": "1259.00;1276.00", "size": "82;16", "children": []}, {"name": null, "role": "AXImage", "description": "Calendar", "role_description": "image", "value": null, "position": "237.50;1308.00", "size": "15;14", "children": []}, {"name": null, "role": "AXStaticText", "description": null, "role_description": "text", "value": "Thursday", "position": "262.00;1307.00", "size": "56;16", "children": []}, {"name": null, "role": "AXStaticText", "description": null, "role_description": "text", "value": "00:01-22:59", "position": "882.67;1307.00", "size": "82;16", "children": []}, {"name": null, "role": "AXStaticText", "description": null, "role_description": "text", "value": "00:01-22:59", "position": "1259.00;1307.00", "size": "82;16", "children": []}, {"name": null, "role": "AXImage", "description": "Calendar", "role_description": "image", "value": null, "position": "237.50;1339.00", "size": "15;14", "children": []}, {"name": null, "role": "AXStaticText", "description": null, "role_description": "text", "value": "Friday", "position": "262.00;1338.00", "size": "38;16", "children": []}, {"name": null, "role": "AXStaticText", "description": null, "role_description": "text", "value": "00:01-22:55", "position": "882.67;1338.00", "size": "82;16", "children": []}, {"name": null, "role": "AXStaticText", "description": null, "role_description": "text", "value": "00:01-22:55", "position": "1259.00;1338.00", "size": "82;16", "children": []}, {"name": null, "role": "AXImage", "description": "Calendar", "role_description": "image", "value": null, "position": "237.50;1370.00", "size": "15;14", "children": []}, {"name": null, "role": "AXStaticText", "description": null, "role_description": "text", "value": "Saturday", "position": "262.00;1369.00", "size": "54;16", "children": []}, {"name": null, "role": "AXStaticText", "description": null, "role_description": "text", "value": "00:00-00:00", "position": "879.17;1369.00", "size": "86;16", "children": []}, {"name": null, "role": "AXStaticText", "description": null, "role_description": "text", "value": "00:00-00:00", "position": "1255.50;1369.00", "size": "86;16", "children": []}, {"name": null, "role": "AXScrollBar", "description": null, "role_description": "scroll bar", "value": 0.0, "position": "1347.00;90.00", "size": "15;483", "children": [{"name": null, "role": "AXValueIndicator", "description": null, "role_description": "value indicator", "value": 0.0, "position": "1347.00;92.00", "size": "15;178", "children": []}, {"name": null, "role": "AXButton", "description": null, "role_description": "increment arrow button", "value": null, "position": "1347.00;90.00", "size": "0;0", "children": []}, {"name": null, "role": "AXButton", "description": null, "role_description": "decrement arrow button", "value": null, "position": "1347.00;90.00", "size": "0;0", "children": []}, {"name": null, "role": "AXButton", "description": null, "role_description": "increment page button", "value": null, "position": "1347.00;270.00", "size": "15;303", "children": []}, {"name": null, "role": "AXButton", "description": null, "role_description": "decrement page button", "value": null, "position": "1347.00;90.00", "size": "15;2", "children": []}]}]}]}, {"name": null, "role": "AXGroup", "description": null, "role_description": "group", "value": null, "position": "217.00;610.00", "size": "1150;260", "children": [{"name": null, "role": "AXHeading", "description": "History Data(CHINAH,Hong Kong China H-Shares Index)", "role_description": "heading", "value": null, "position": "227.00;610.00", "size": "296;14", "children": []}, {"name": null, "role": "AXStaticText", "description": null, "role_description": "text", "value": "Data Source", "position": "238.00;650.00", "size": "74;16", "children": []}, {"name": null, "role": "AXPopUpButton", "description": null, "role_description": "pop up button", "value": "Local Data", "position": "320.50;648.00", "size": "118;20", "children": []}, {"name": null, "role": "AXStaticText", "description": null, "role_description": "text", "value": "Time Range", "position": "462.00;650.00", "size": "72;16", "children": []}, {"name": null, "role": "AXPopUpButton", "description": null, "role_description": "pop up button", "value": "Last 4 years", "position": "542.00;648.00", "size": "120;20", "children": []}, {"name": null, "role": "AXStaticText", "description": null, "role_description": "text", "value": "Imported 1 minute history data:", "position": "238.00;708.00", "size": "188;16", "children": []}, {"name": null, "role": "AXProgressIndicator", "description": null, "role_description": "progress indicator", "value": 0.0, "position": "238.00;730.00", "size": "1108;18", "children": []}, {"name": null, "role": "AXStaticText", "description": null, "role_description": "text", "value": "no data", "position": "769.25;754.00", "size": "46;16", "children": []}, {"name": null, "role": "AXButton", "description": "Update From Data Source", "role_description": "button", "value": null, "position": "238.00;796.00", "size": "542;16", "children": []}, {"name": null, "role": "AXButton", "description": "Clear History", "role_description": "button", "value": null, "position": "804.00;796.00", "size": "542;16", "children": []}]}, {"name": null, "role": "AXButton", "description": "Cancel", "role_description": "button", "value": null, "position": "1207.00;904.00", "size": "152;16", "children": []}]}]}]}, {"name": null, "role": "AXToolbar", "description": null, "role_description": "toolbar", "value": null, "position": "0.00;0.00", "size": "1383;52", "children": [{"name": null, "role": "AXGroup", "description": null, "role_description": "group", "value": null, "position": "1042.00;0.00", "size": "333;52", "children": [{"name": null, "role": "AXTextField", "description": null, "role_description": "search text field", "value": "", "position": "1045.00;11.00", "size": "327;31", "children": [{"name": "", "role": "AXButton", "description": "Search", "role_description": "button", "value": null, "position": "1047.00;15.00", "size": "25;22", "children": []}]}]}]}, {"name": null, "role": "AXButton", "description": null, "role_description": "close button", "value": null, "position": "19.00;18.00", "size": "14;16", "children": []}, {"name": null, "role": "AXButton", "description": null, "role_description": "full screen button", "value": null, "position": "59.00;18.00", "size": "14;16", "children": [{"name": null, "role": "AXGroup", "description": null, "role_description": "group", "value": null, "position": "59.00;18.00", "size": "14;16", "children": [{"name": null, "role": "AXGroup", "description": null, "role_description": "group", "value": null, "position": "59.00;18.00", "size": "14;16", "children": []}]}]}, {"name": null, "role": "AXButton", "description": null, "role_description": "minimize button", "value": null, "position": "39.00;18.00", "size": "14;16", "children": []}, {"name": null, "role": "AXStaticText", "description": null, "role_description": "text", "value": "Data Center", "position": "209.00;0.00", "size": "833;52", "children": []}]}